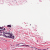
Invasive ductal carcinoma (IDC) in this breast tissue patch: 0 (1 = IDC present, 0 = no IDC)